Question: I'm trying to generate a xls template in my web application and for that, I'm using PHPExcel. I use a personalized framework (PHPFW) and also ZendFramework.
I'm trying to do my first test using the example: 01simple-download.xls. But when the file is downloaded and I open it using Excel mac 2008, I have the following error message:

Now, I'm using the following example code in my controller to generate the xls file to download:
'''
public function bulkUploadTemplateExcel($ctx) {
/** Error reporting */
error_reporting(E_ALL);
ini_set('display_errors', TRUE);
ini_set('display_startup_errors', TRUE);
date_default_timezone_set('Europe/London');
if (PHP_SAPI == 'cli')
die('This example should only be run from a Web Browser');
// Create new PHPExcel object
$objPHPExcel = new PHPExcel();
// Set document properties
$objPHPExcel->getProperties()->setCreator("Maarten Balliauw")
->setLastModifiedBy("Maarten Balliauw")
->setTitle("Office 2007 XLSX Test Document")
->setSubject("Office 2007 XLSX Test Document")
->setDescription("Test document for Office 2007 XLSX, generated using PHP classes.")
->setKeywords("office 2007 openxml php")
->setCategory("Test result file");
// Add some data
$objPHPExcel->setActiveSheetIndex(0)
->setCellValue('A1', 'Hello')
->setCellValue('B2', 'world!')
->setCellValue('C1', 'Hello')
->setCellValue('D2', 'world!');
// Miscellaneous glyphs, UTF-8
$objPHPExcel->setActiveSheetIndex(0)
->setCellValue('A4', 'Miscellaneous glyphs')
->setCellValue('A5', 'eaeuaeioueiuyaouc');
// Rename worksheet
$objPHPExcel->getActiveSheet()->setTitle('Simple');
// Set active sheet index to the first sheet, so Excel opens this as the first sheet
$objPHPExcel->setActiveSheetIndex(0);
// Redirect output to a client's web browser (Excel5)
header('Content-Type: application/vnd.ms-excel');
header('Content-Disposition: attachment;filename="01simple.xls"');
header('Cache-Control: max-age=0');
$objWriter = PHPExcel_IOFactory::createWriter($objPHPExcel, 'Excel5');
$objWriter->save('php://output');
exit;
}
'''
Do you have any idea of what am I possibly doing wrong?
PS: as in the example, I'm doing the 'require_once 'application/classes/lib/PHPExcel.php';' in my view (in phpfw, the controller calls a view that calls a template).
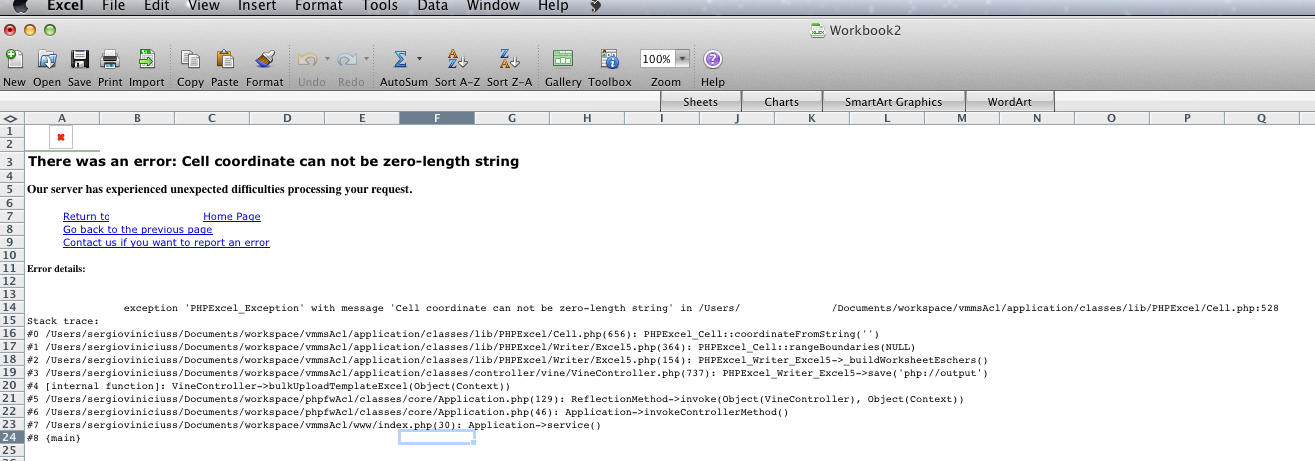
Answer: As @Mark Baker said, this problem was happening just because of the version I was using.
I'd recommend all users who have the same problem to check if the version ur using is the latest version u can find in github.
Thanks again, @Mark Baker! Now it works well!